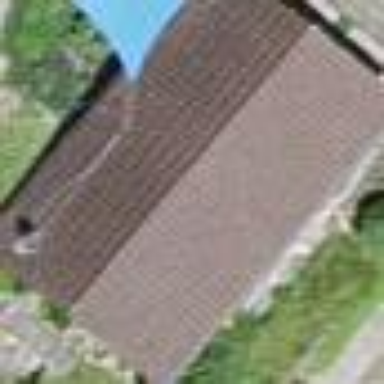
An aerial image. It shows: Shed building.